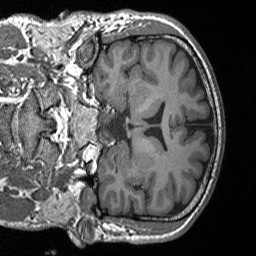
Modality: T1w
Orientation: coronal
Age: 36
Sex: male
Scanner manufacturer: siemens
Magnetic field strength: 3 T
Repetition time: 1.9 s
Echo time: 0.00252 s